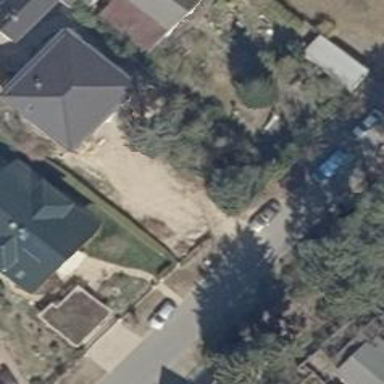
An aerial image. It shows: Driveway.